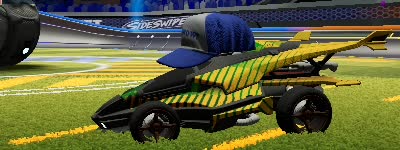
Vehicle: aftershock